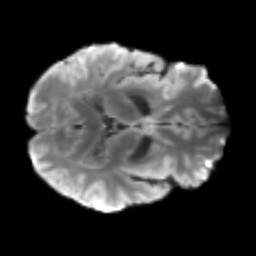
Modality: T2w
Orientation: axial
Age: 35
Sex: male
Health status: healthy
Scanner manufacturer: siemens
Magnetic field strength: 3 T
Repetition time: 3.6 s
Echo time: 0.092 s